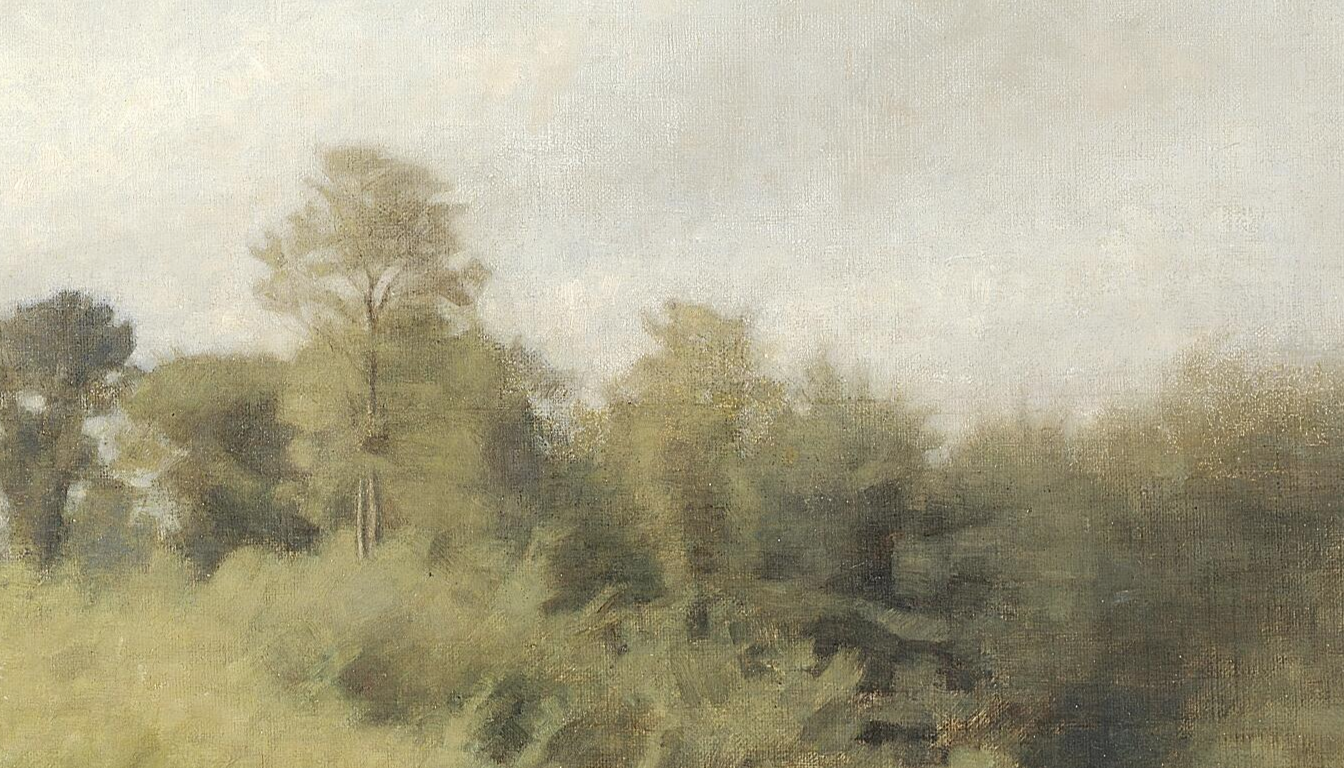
landscape painting, wide, overcast daylight, tall trees rising above mixed treeline and dense low vegetation pale grey overcast sky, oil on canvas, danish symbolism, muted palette